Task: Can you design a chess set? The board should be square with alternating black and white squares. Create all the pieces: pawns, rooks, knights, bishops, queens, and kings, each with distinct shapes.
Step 1388:
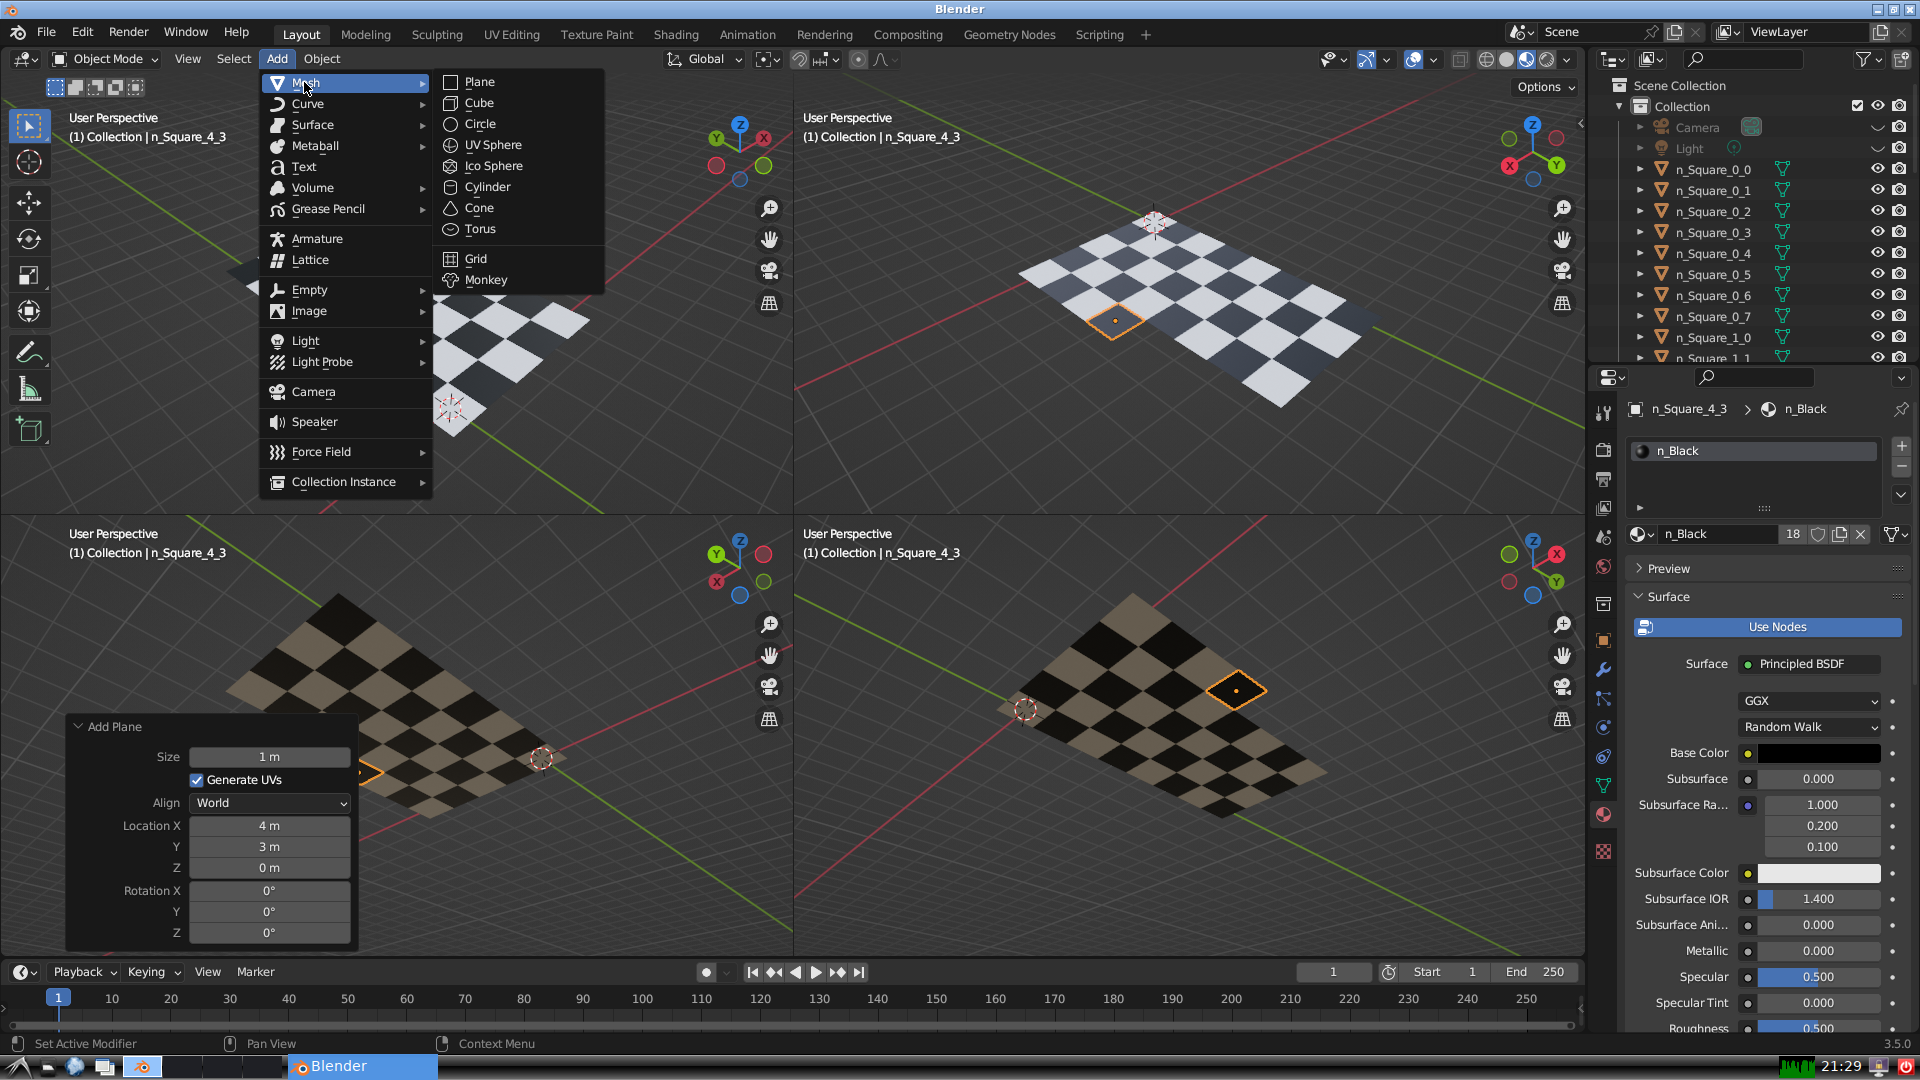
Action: {"mouse_move": [499, 79]}